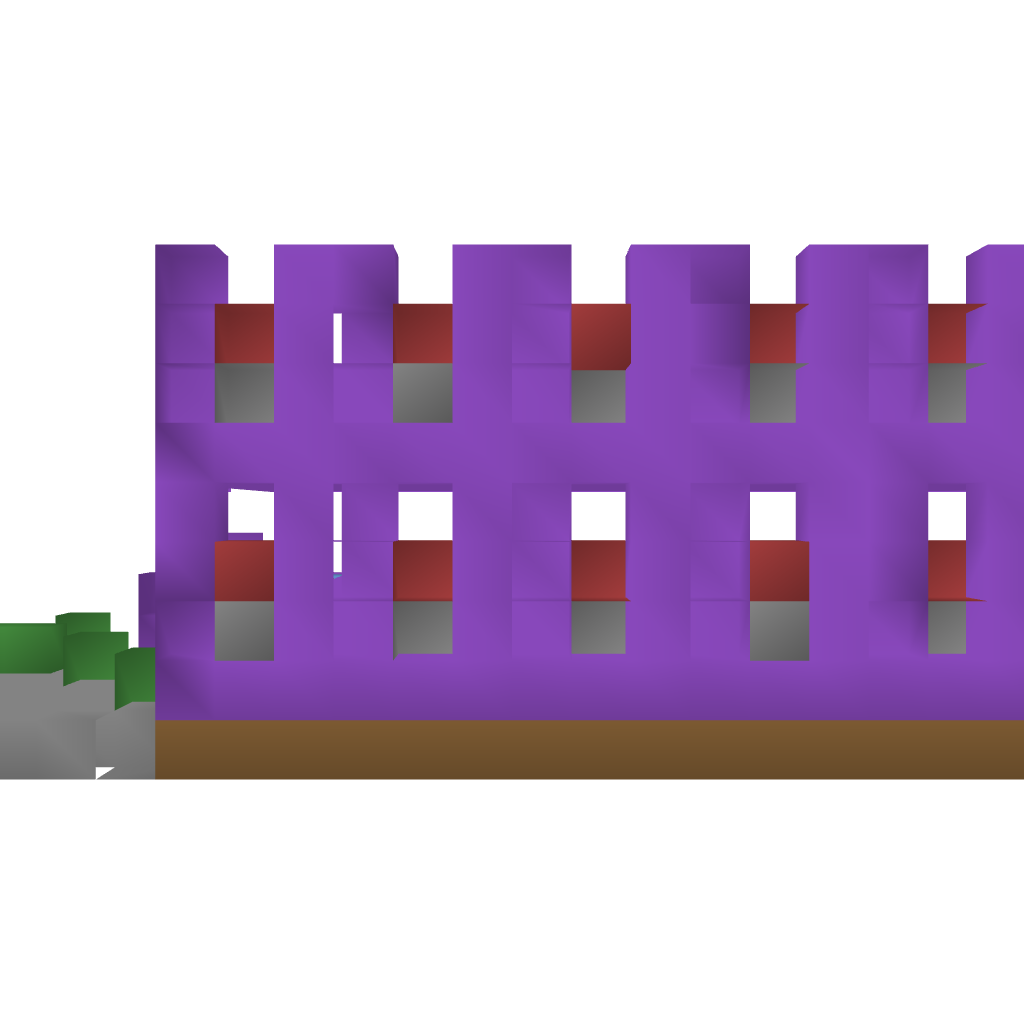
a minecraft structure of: Cluster Tnt Cannon bad low quality